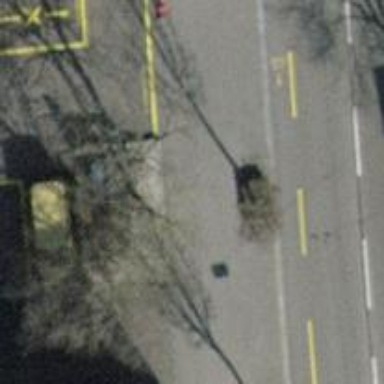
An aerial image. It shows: Unmarked crossing with traffic calming table.